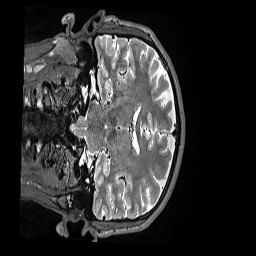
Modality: T2w
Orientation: coronal
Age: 31
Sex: male
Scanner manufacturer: siemens
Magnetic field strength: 3 T
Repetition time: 3.2 s
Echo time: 0.564 s